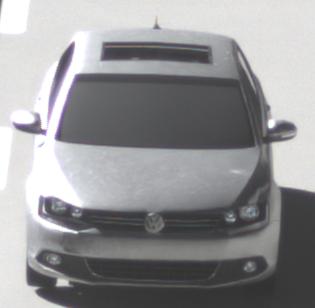
Make: VW
Model: Jetta 1.2 TSI
Detailed model: Jetta (IV)
Model produced from: 2011/01
Model produced until: 2014/08
Doors: 4
Color: white
Road condition: dry road
Daytime: morning or afternoon
Contrast: high contrast